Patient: sex F, age 33
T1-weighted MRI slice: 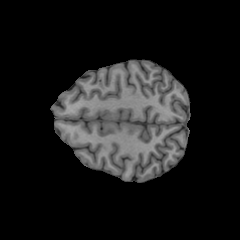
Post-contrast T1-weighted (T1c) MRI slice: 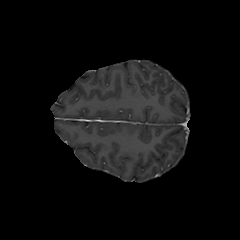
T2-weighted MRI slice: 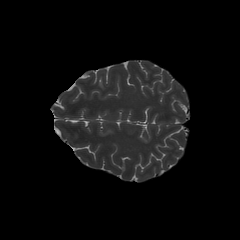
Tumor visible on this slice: no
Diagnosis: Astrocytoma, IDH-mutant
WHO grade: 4